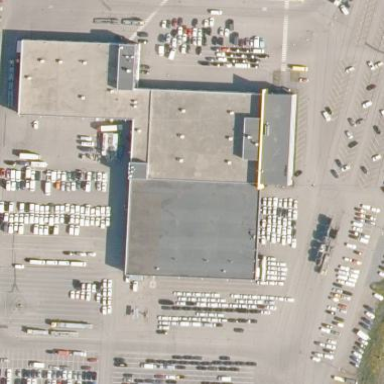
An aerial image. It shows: Industrial building being used for industrial purposes.